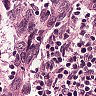
Metastatic tissue present: yes